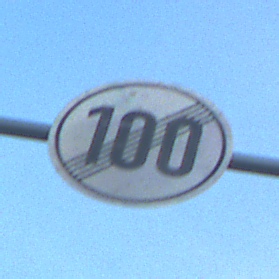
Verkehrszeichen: EndeGeschwindigkeit100
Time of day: SunriseSunset
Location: Outdoor (Nature)
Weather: PartlyCloudy
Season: NotSpecified
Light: Natural